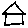
Label: house